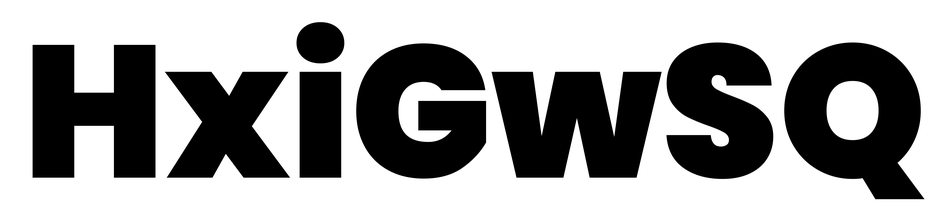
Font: Poppins-Black